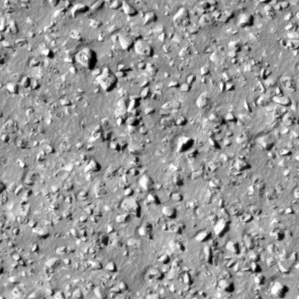
Label: non_frost